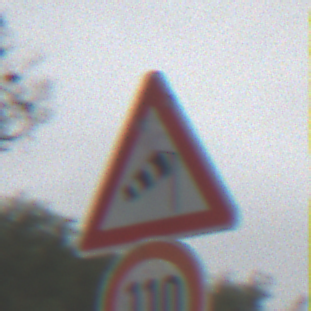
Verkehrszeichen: SeitenwindVonRechts
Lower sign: Geschwindigkeit110
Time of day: Midday
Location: Outdoor (Nature)
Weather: Overcast
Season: NotSpecified
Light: Natural